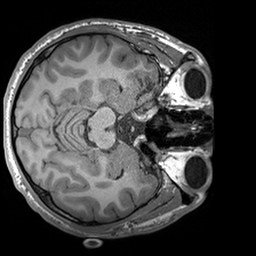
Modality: T1w
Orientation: axial
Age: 24
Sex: male
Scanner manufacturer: siemens
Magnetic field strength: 3 T
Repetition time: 1.6 s
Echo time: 0.00236 s